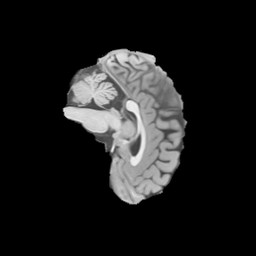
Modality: T1w
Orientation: sagittal